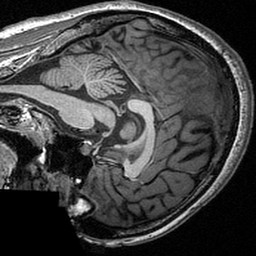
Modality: T1w
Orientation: sagittal
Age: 20
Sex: female
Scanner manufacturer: siemens
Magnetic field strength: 3 T
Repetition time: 2.53 s
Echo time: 0.00309 s